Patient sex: F
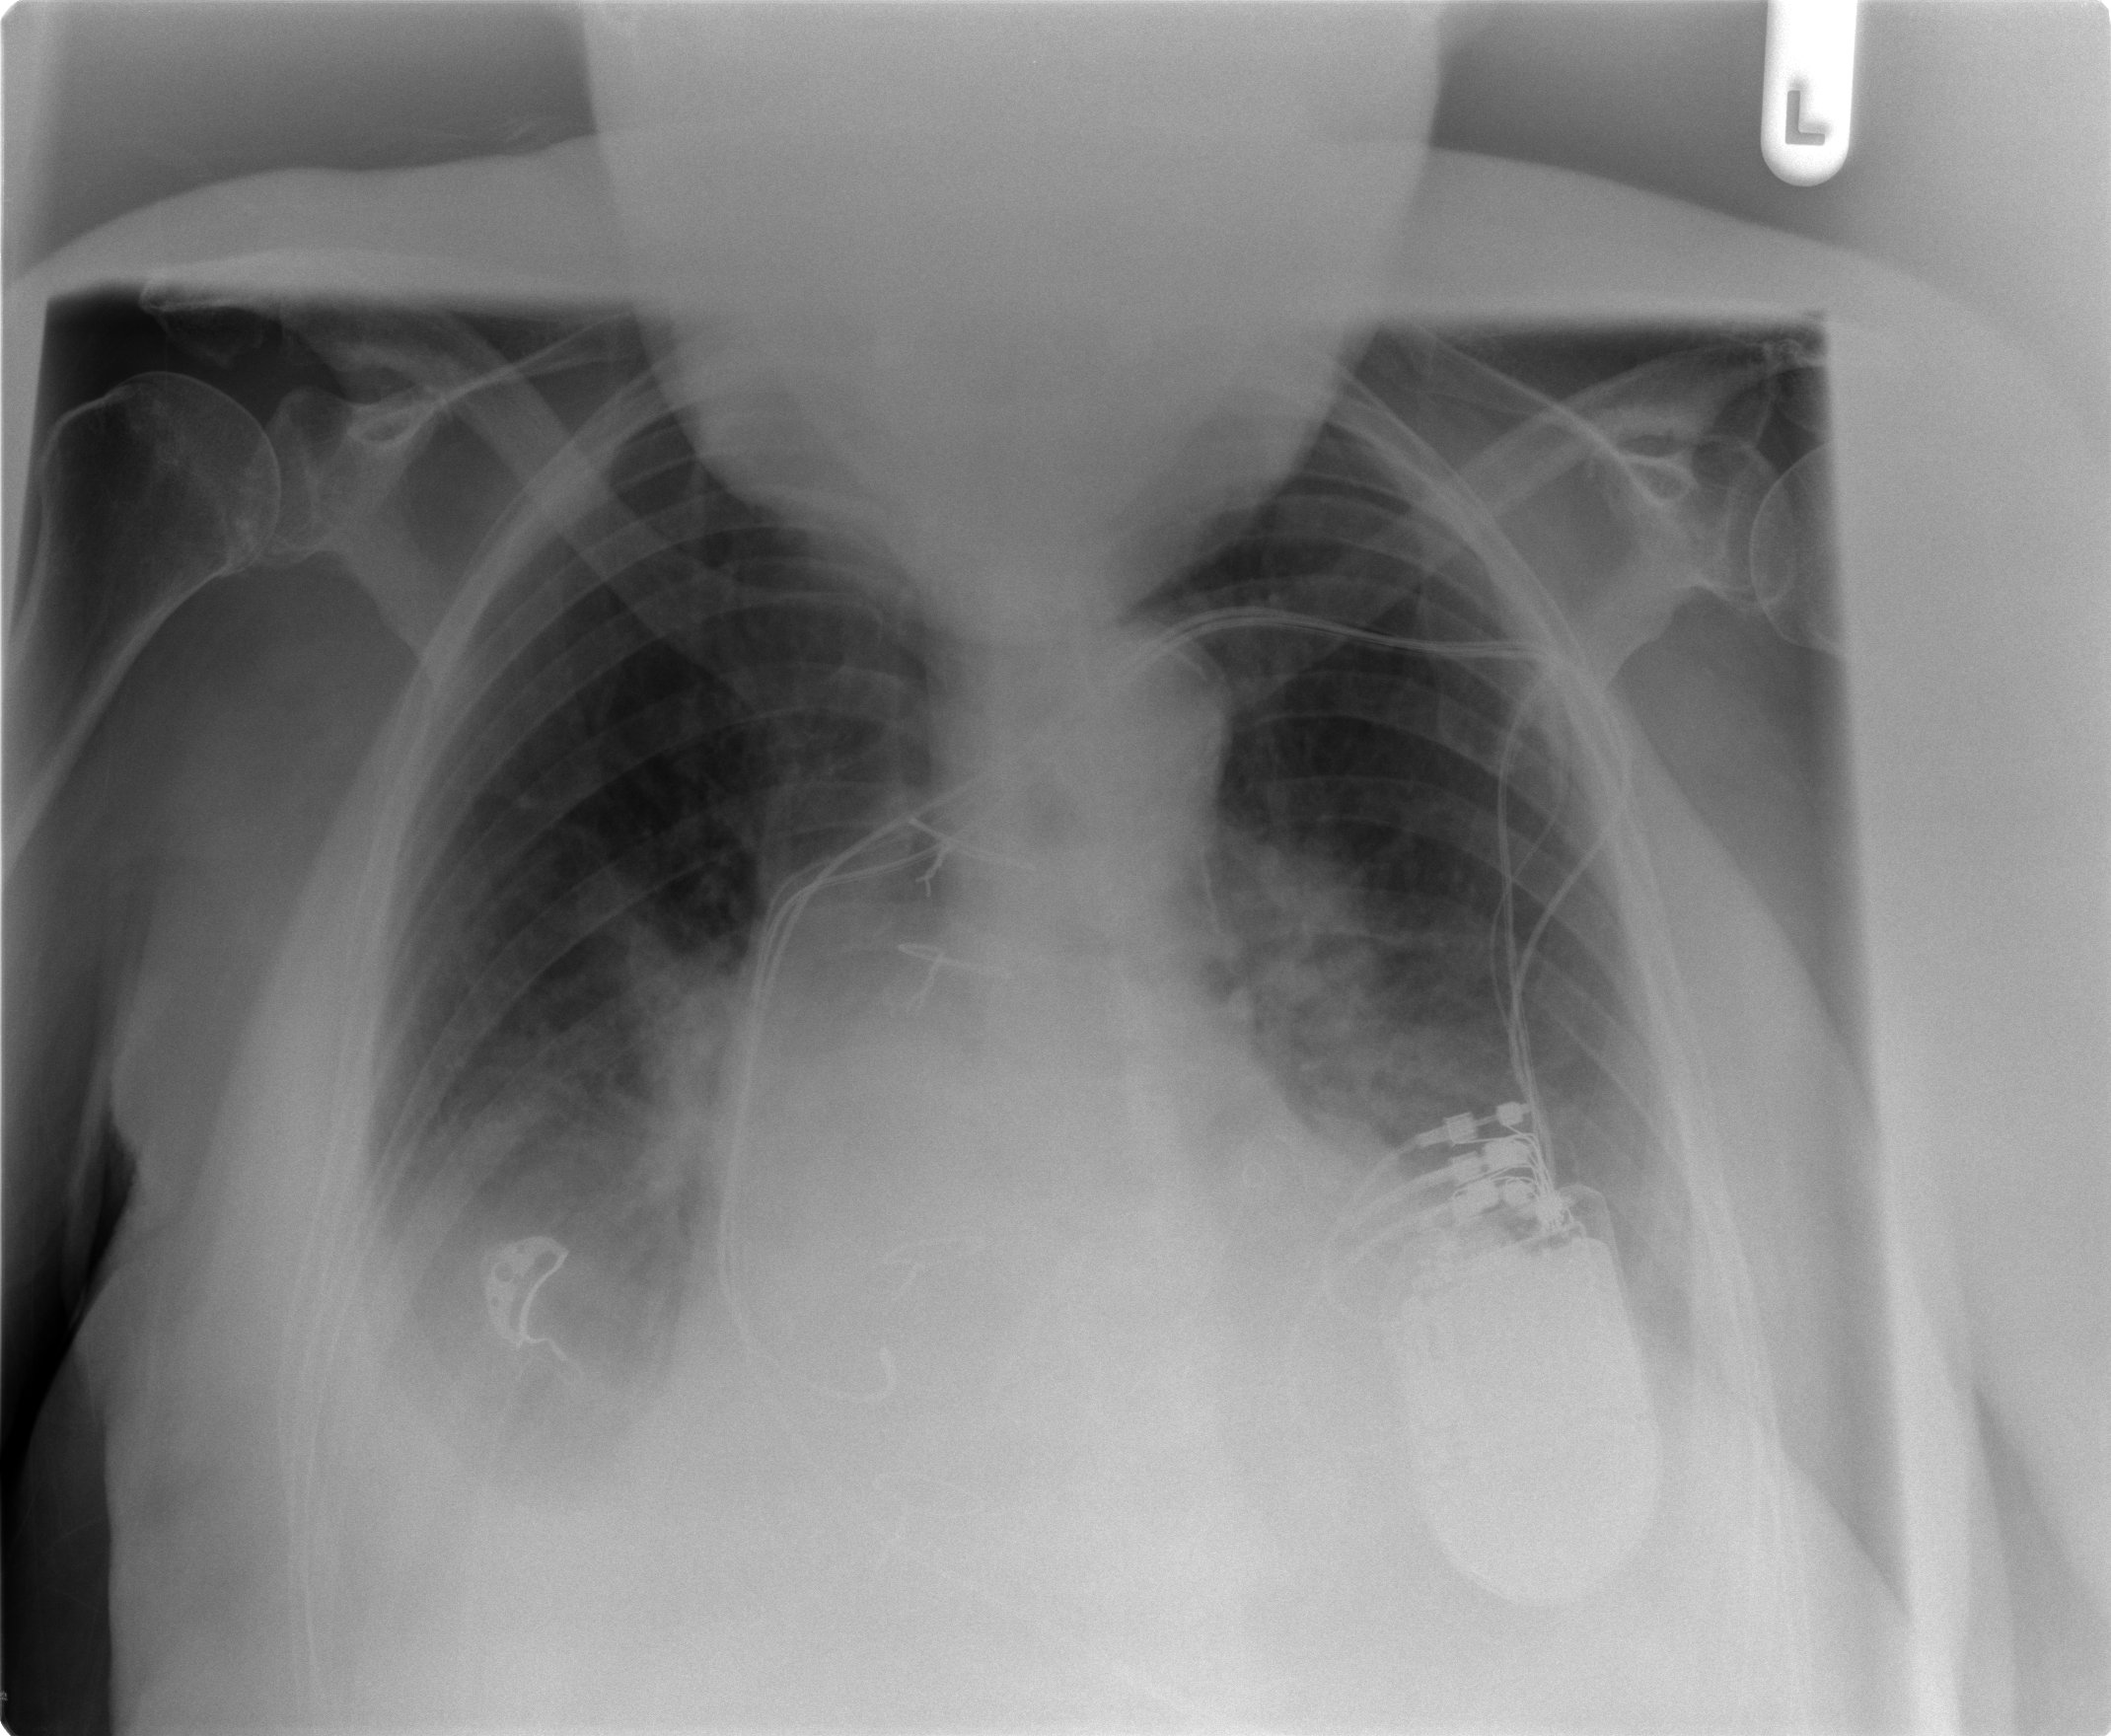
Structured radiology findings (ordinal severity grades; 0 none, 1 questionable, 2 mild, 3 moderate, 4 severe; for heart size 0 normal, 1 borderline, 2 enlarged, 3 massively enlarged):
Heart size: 2
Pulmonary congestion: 2
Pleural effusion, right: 2
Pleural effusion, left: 2
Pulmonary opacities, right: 0
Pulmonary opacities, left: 0
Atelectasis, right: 1
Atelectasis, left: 2